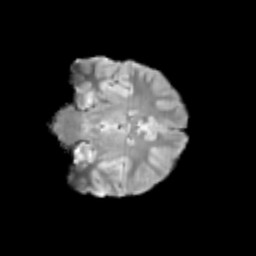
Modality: T2w
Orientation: coronal
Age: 11
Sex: male
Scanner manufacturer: siemens
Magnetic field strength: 3 T
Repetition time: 3.8 s
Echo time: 0.07 s